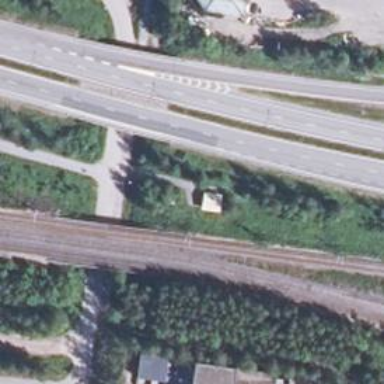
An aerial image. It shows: Bridge used by trains with continuous electrified contact lines.